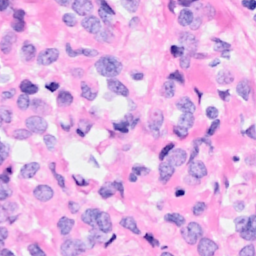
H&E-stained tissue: Breast